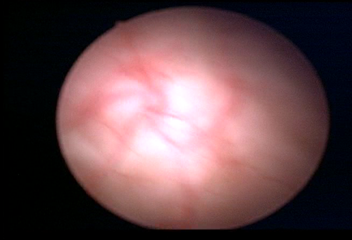
Modality: WLC
Class: Normal mucosa
Bladder cancer association: No